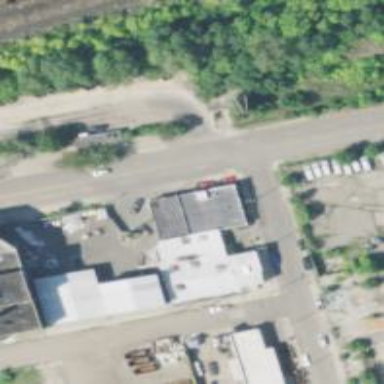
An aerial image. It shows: Recycling center located within building.